Question: I'm trying to create a PDF with the <URL>. I have an array like this:
'''
array (size=27)
'JobTitle' => string 'test-job' (length=8)
'lastName' => string 'zaezaeza' (length=8)
'firstName' => string 'zaezaeaz' (length=8)
'street' => string 'azezaeza' (length=8)
'streetNr' => string '54' (length=2)
'place' => string 'zaezaeza' (length=8)
'postalCode' => string '9870' (length=4)
'country' => string 'zeazeza' (length=7)
'mobile' => string '056154871' (length=9)
'email' => string 'aez@dqd.com' (length=11)
'placeOfBirth' => string 'azzazae' (length=7)
'nationality' => string 'zaezzae' (length=7)
'driversLicence' => string 'yes' (length=3)
'driversLicenceCategory' => string 'b' (length=1)
'ownCar' => string 'yes' (length=3)
'celibate' => string 'celibate' (length=8)
'LowerSecondaryStudies' => string 'degreeTitle: zaeaz
educationAuthority: zaezaezaeza
graduationYear: 2014' (length=75)
'dutch' => string 'No selections' (length=13)
'french' => string '' (length=0)
'english' => string '' (length=0)
'german' => string '' (length=0)
'computerKnowledge' => string 'zaezaza' (length=7)
'interestsCareer' => string 'azezaeza' (length=8)
'strongPoints' => string 'zaeazeza' (length=8)
'contact' => string 'employees: true
employeesWho: zaezaeza' (length=41)
'worklocation' => string 'merelbeke: true' (length=17)
'motivationSolicitation' => string 'zaezaezaeza' (length=11)
'''
Now I would like the following output in my pdf:

But I'm really stuck at how I can create this table.. . I've read <URL> tutorial from fpdf but didn't get any wiser from it. Can somebody help me on my way?
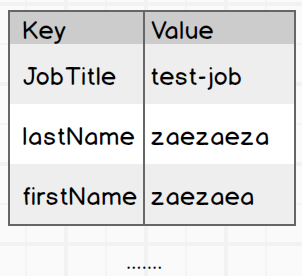
Answer: '''
<?php
require('mc_table.php');
$pdf=new PDF_MC_Table();
$pdf->AddPage();
$pdf->SetFont('Arial','',14);
//Table with 27 rows and 2 columns since you have 27 values
$pdf->SetWidths(array(30,60));
$pdf->Row(array('Key','Value'));
$pdf->Row(array('JobTitle','test-job'));
$pdf->Row(array()); //Do the same thing as above
.
.
.
.
//Do it for 27 times since you have 27 values
//Or store them in array and use a loop
$pdf->Output();
?>
'''